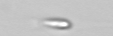
Label: flagellate_morphotype3